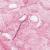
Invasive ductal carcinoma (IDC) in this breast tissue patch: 0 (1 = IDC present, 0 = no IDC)